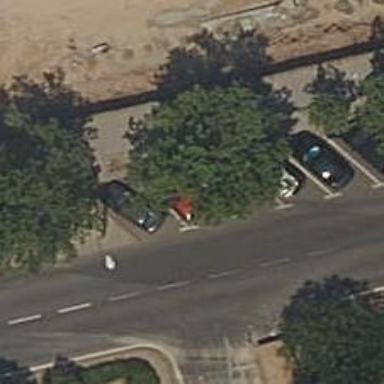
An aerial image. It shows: Motorcycle parking facility.